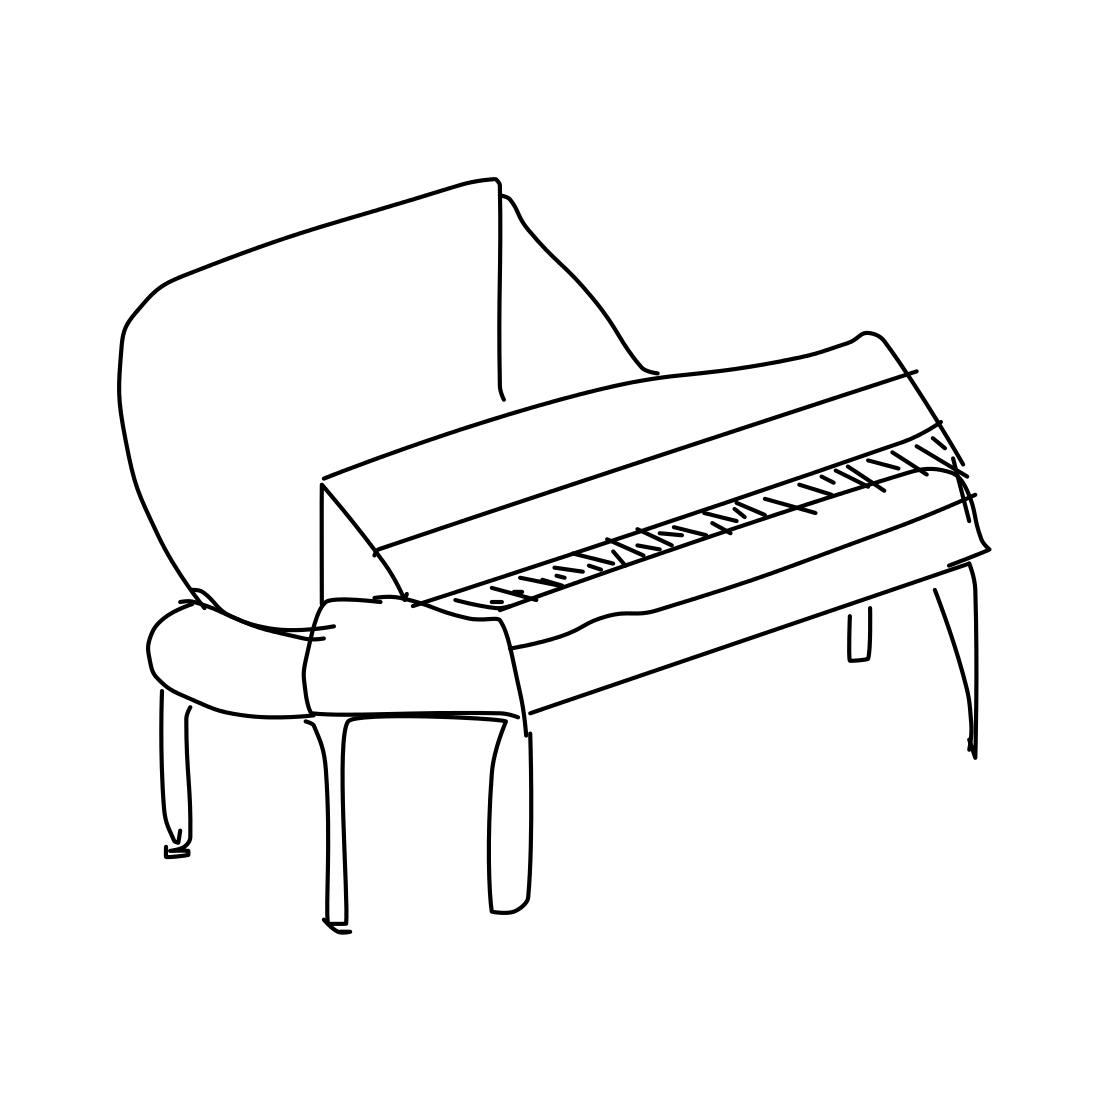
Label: piano